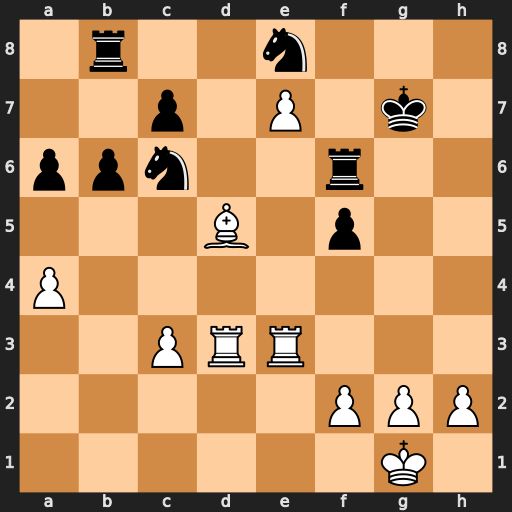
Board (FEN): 1r2n3/2p1P1k1/ppn2r2/3B1p2/P7/2PRR3/5PPP/6K1
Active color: w
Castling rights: -
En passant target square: -
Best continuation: Rg3+ Kh7 Rh3+